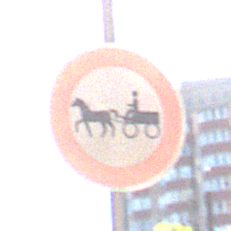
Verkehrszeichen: VerbotGespannfuhrwerke
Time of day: MorningAfternoon
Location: Outdoor (Suburban)
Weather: PartlyCloudy
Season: NotSpecified
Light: Natural